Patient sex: F
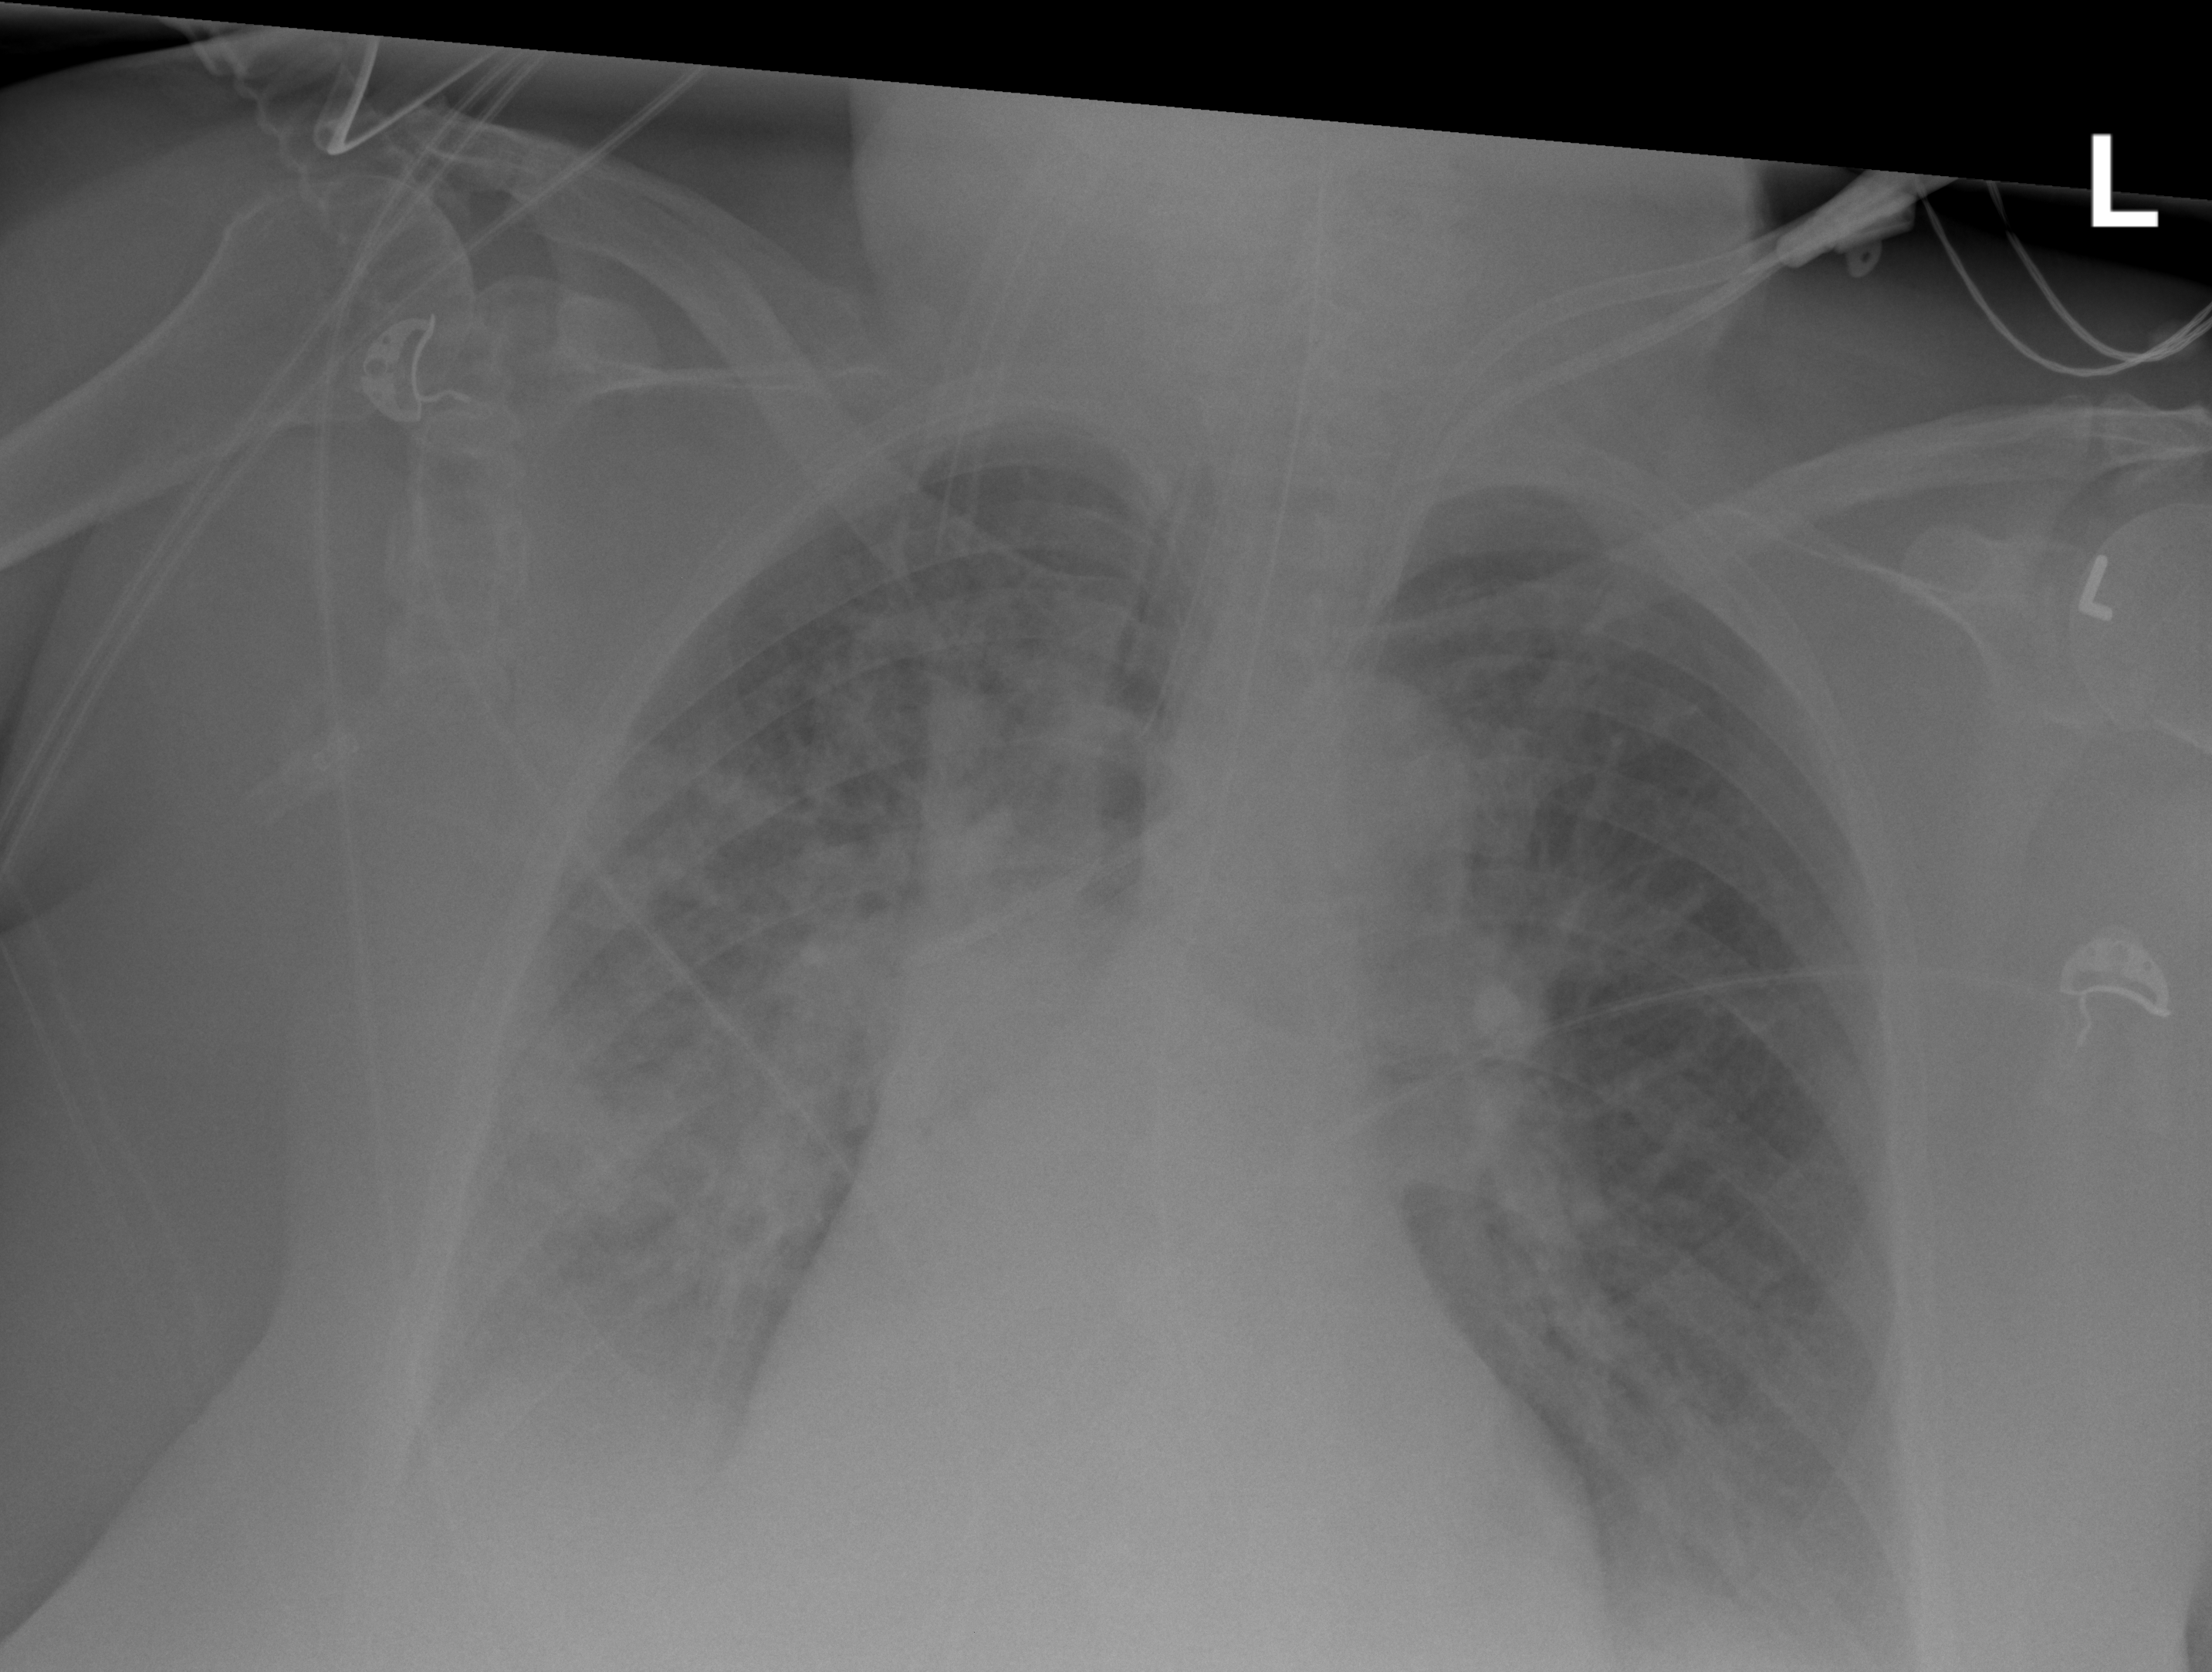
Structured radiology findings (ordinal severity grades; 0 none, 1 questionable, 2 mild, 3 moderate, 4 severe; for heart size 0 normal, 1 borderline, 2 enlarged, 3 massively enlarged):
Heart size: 0
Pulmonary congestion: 2
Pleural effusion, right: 2
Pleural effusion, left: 2
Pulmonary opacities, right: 3
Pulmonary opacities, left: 2
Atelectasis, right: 3
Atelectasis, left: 2